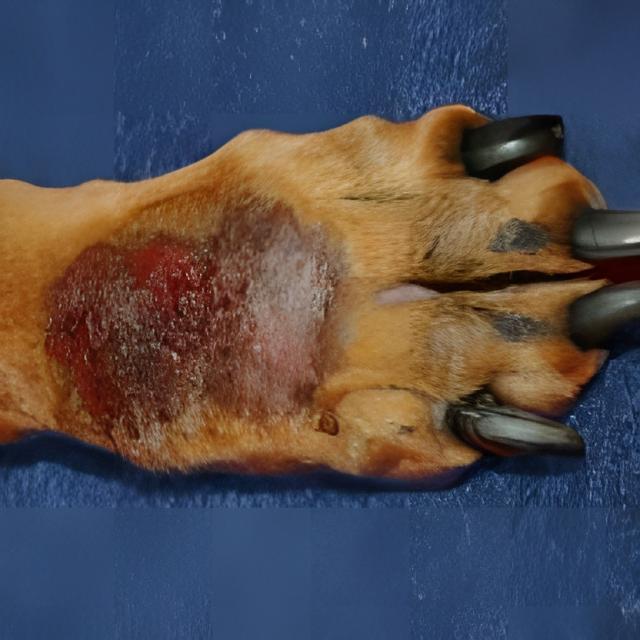
Canine dermatitis — inflammation of the skin presenting with erythema, pruritus, papules, and excoriation. May be allergic, contact, or atopic in origin.